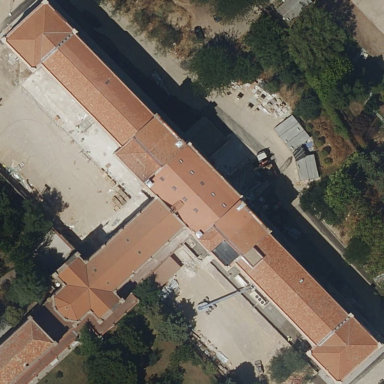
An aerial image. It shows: School building.